Question: I'm new in working with Excel VBA and I have this problem.
I would like my userform to autofill dynamic range in a column based on the date picked by the user. When the "create" button is clicked, simultaneously, on one column of the sheet the date is populated and on another column beside it, the Month name is also populated depending on the date encoded. Do you think it'll be possible? Your efforts will be greatly appreciated. Thanks!
'''
Private Sub CommandButton1_Click()
If Week <> "" Then
Dim ws As Worksheet
Dim LR1 As Long
Dim LR3 As Long
Dim LR4 As Long
Set ws = ThisWorkbook.Sheets("Sheet1")
' get the last row from columns that has a value
LR1 = ws.range("A" & ws.Rows.Count).End(xlUp).Row
LR3 = ws.range("C" & ws.Rows.Count).End(xlUp).Row + 1
LR4 = ws.range("D" & ws.Rows.Count).End(xlUp).Row + 1
' use the last row to determine how far down to extend the formula
ws.range("D" & LR4 & ":D" & LR1).Value = Me.Week.Value
ws.range("C" & LR3 & ":C" & LR1).Value = Me.DTPicker1.Value
Else
MsgBox "Please fill all fields!"
End If
Unload Me
End Sub
'''

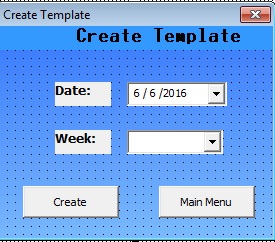
Answer: To add the month name in column B, add this to your code:
'''
Dim LR2 As Long
' ...
LR2 = ws.Range("B" & ws.Rows.Count).End(xlUp).Row + 1
' ...
ws.Range("B" & LR2 & ":B" & LR1).FormulaR1C1 = "=TEXT(R[0]C[1], ""mmm"")"
'''
This will actually insert a formula in the B column that represents the month name of the cell next to it.